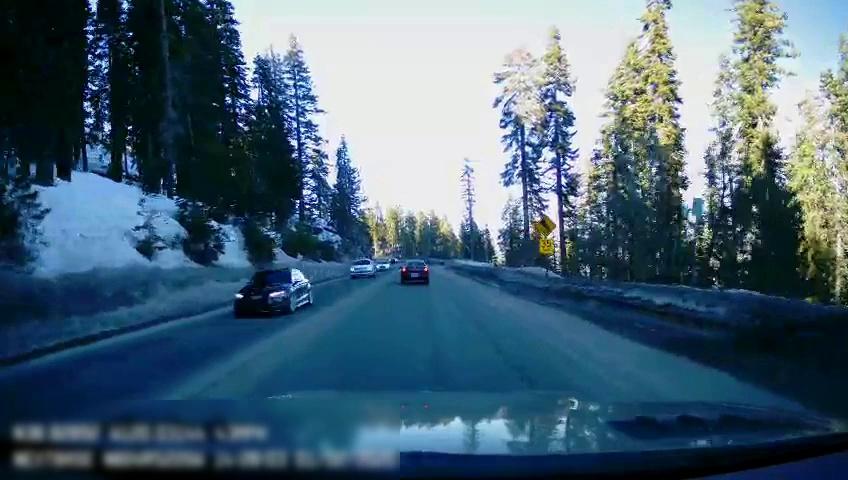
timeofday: Day
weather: Sunny
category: Drivable Space
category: Vehicles | Car
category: Vehicles | Car
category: Vehicles | SUV
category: Vehicles | Car
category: Lanes | Opposite Lane
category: Lanes | Opposite Lane
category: Lanes | Current Lane
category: Traffic | Signs
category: Traffic | Signs